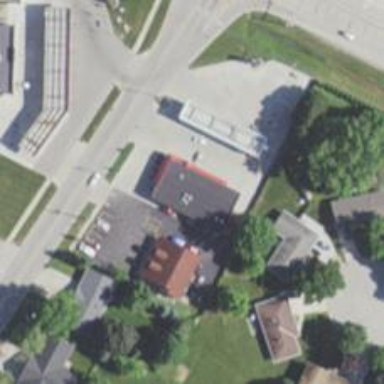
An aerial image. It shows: Convenience shop.